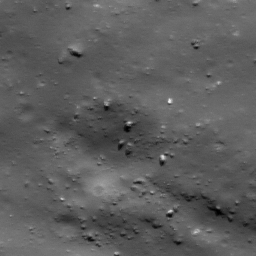
Pit: Tycho 5e
Host crater: Tycho
Host type: impact_melt
Lunar coordinates: latitude -42.622, longitude 348.637